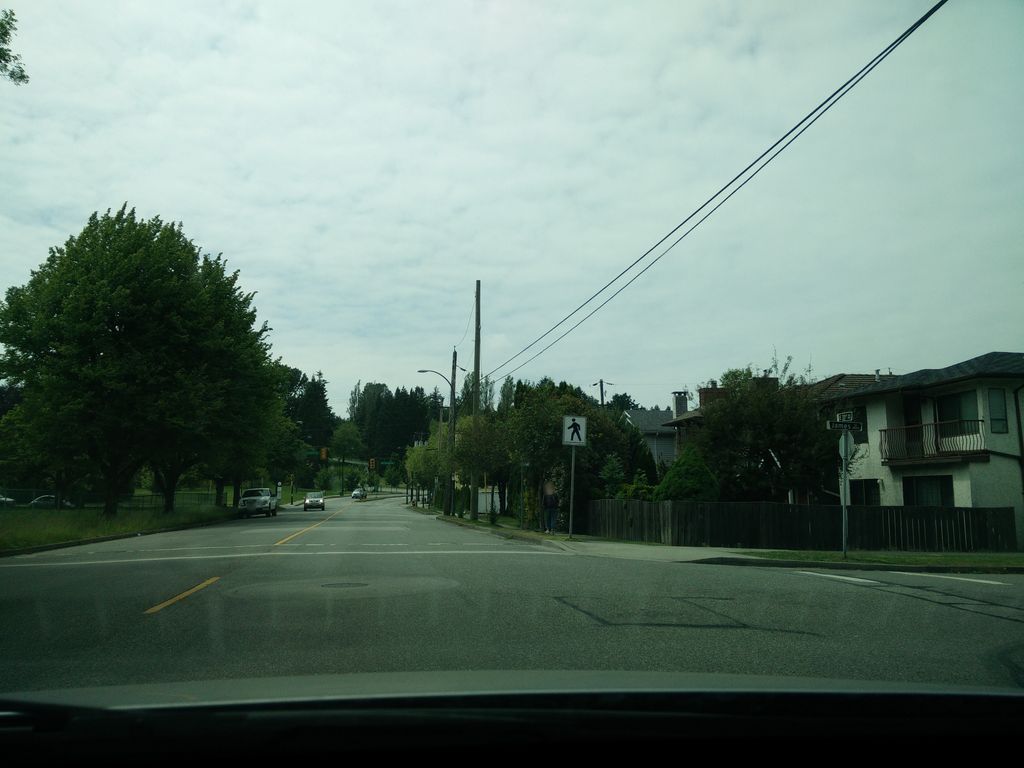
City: vancouver